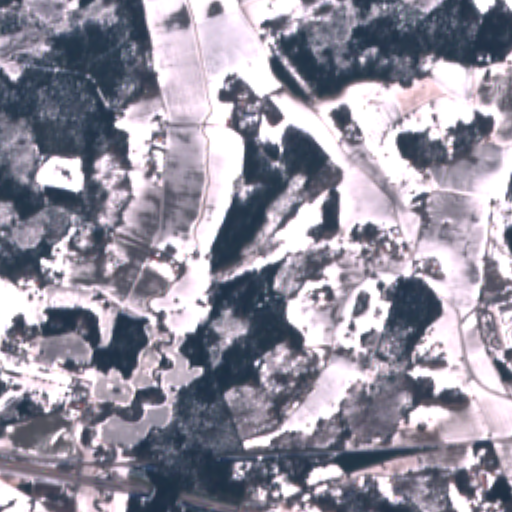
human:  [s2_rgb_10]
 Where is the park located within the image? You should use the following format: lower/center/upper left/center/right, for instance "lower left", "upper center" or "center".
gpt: The park is located in the lower right of the image.
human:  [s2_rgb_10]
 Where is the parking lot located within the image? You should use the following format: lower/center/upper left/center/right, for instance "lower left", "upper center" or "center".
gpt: The parking lot is located in the center right of the image.
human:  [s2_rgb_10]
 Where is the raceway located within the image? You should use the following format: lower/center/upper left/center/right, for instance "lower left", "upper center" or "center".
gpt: The raceway is located in the lower right of the image.
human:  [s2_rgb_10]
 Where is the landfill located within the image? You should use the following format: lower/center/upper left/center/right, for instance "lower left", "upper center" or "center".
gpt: There is no landfill in the image.